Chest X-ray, PA view. Patient: 72 years old, sex F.
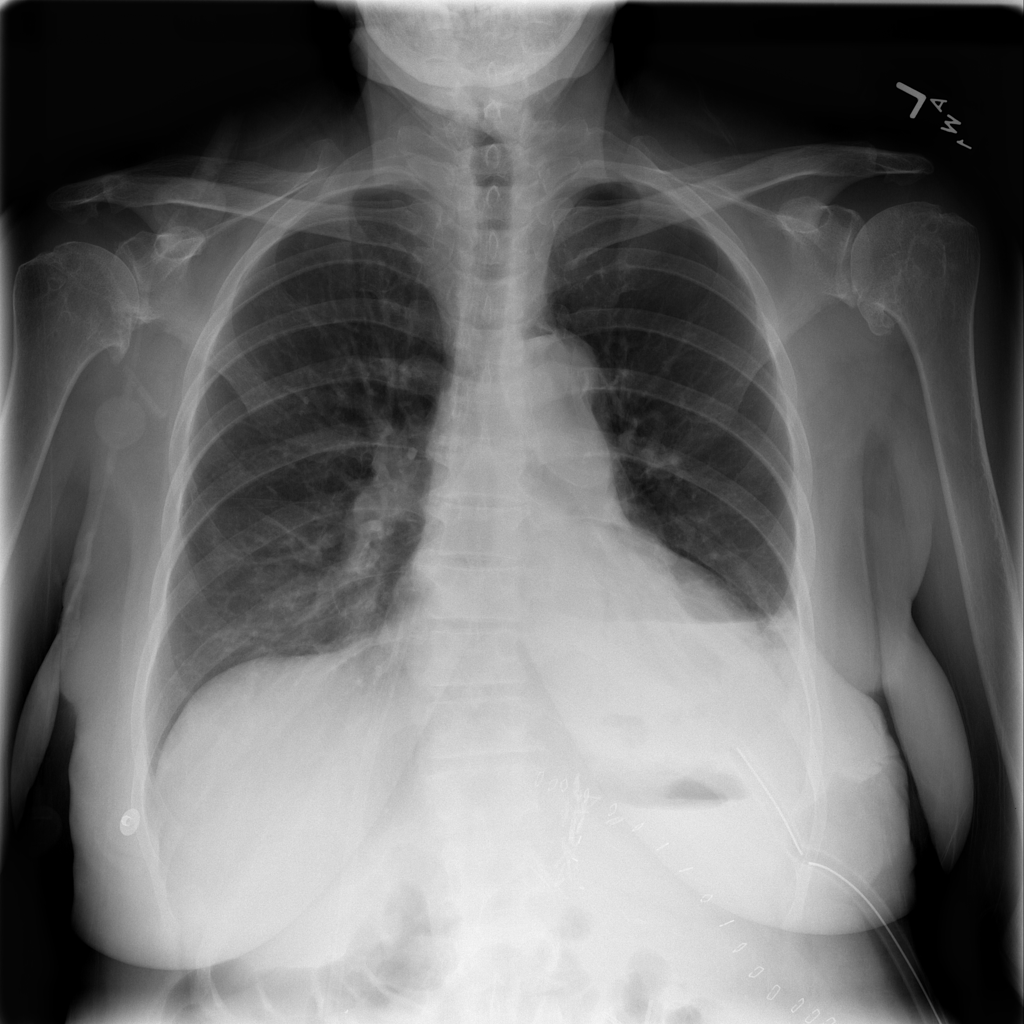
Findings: No Finding